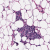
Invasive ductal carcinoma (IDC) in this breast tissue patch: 0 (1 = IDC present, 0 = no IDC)